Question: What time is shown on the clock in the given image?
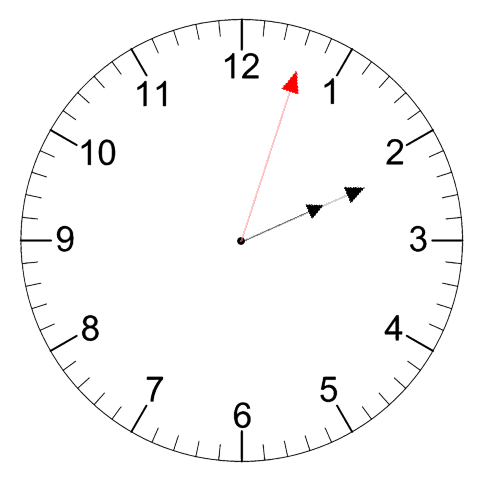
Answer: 02:11:03